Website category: movie
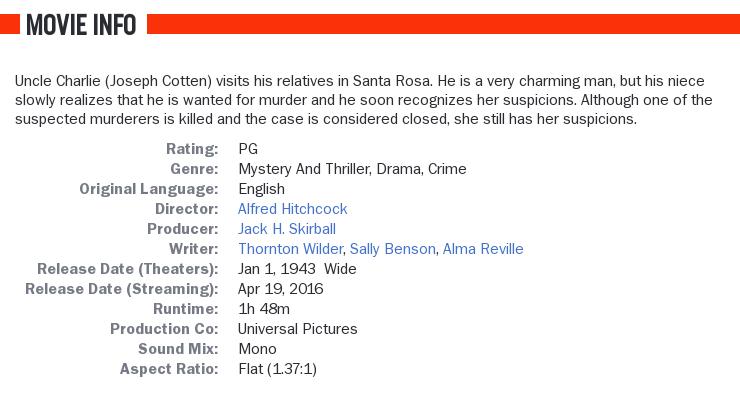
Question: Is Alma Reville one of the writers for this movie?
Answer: yes

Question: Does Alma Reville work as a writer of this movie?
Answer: yes

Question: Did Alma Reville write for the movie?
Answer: yes

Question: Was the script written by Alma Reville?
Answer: yes

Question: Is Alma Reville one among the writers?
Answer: yes

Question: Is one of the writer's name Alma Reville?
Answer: yes

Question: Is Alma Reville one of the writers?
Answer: yes

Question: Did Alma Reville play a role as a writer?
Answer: yes

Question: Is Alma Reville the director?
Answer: no

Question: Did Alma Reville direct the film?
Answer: no

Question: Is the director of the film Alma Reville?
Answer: no

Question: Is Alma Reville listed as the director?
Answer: no

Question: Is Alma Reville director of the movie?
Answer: no

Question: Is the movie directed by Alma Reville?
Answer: no

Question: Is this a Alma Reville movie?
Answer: no

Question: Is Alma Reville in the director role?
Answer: no

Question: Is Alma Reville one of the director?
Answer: no

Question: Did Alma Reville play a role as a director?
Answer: no